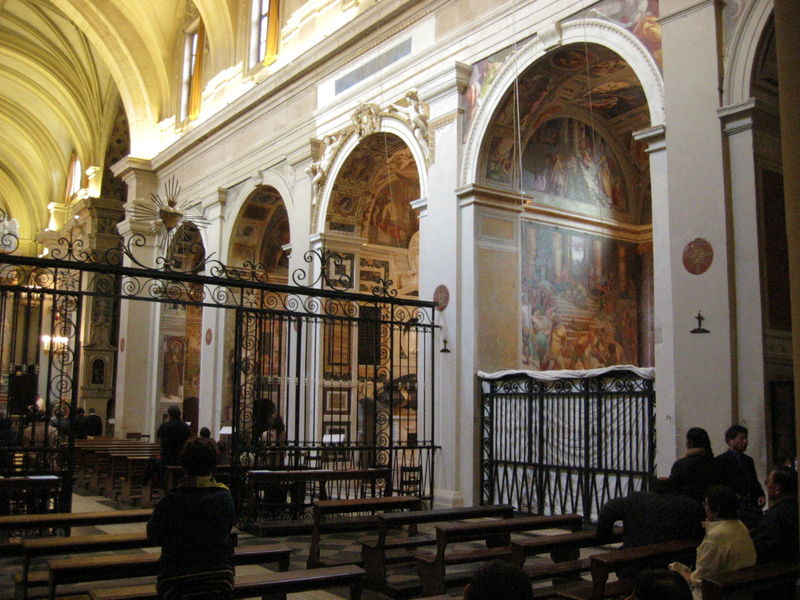
Titel: SS. Trinità dei Monti, Rom
Standort: Rom, Piazza di Spagna (EU - I - Latium)
Schlagwörter: gemälde, gott, mann, weiß, frauen, gelb, menschen, fenster, frau, hell, holz, licht, männer, pfeiler, schwarz, säulen, gebäude, leute, malerei, bibel, vorhang, gitter, kirche, innen, bilder, bogen, italien, bank, stuck, tor, foto, bögen, eingang, gang, nische, schmiedeeisen, gewölbe, stern, strahlen, beten, gebet, kunst, altar, arkaden, bänke, hauptschiff, kapitell, wandbilder, trost, gesims, mittelschiff, fresken, gottesdienst, kapelle, wandbild, christentum, absperrung, beichte, tonne, basilika, da vinci, kapellen, seitenschiffe, vierung, oberlicht, seitenkapellen, bänk, altäre, prunkvoll, katholisch, eisentor, beteb, gemäldde, kkunst, #malerei, b#nke